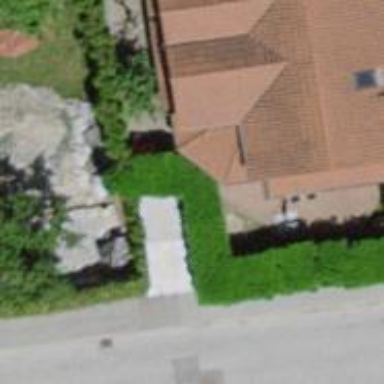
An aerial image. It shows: Hedge barrier.